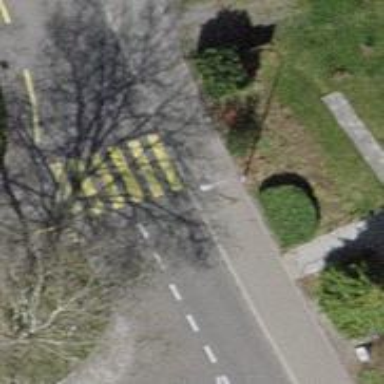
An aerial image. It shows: Crossing on cycleway.